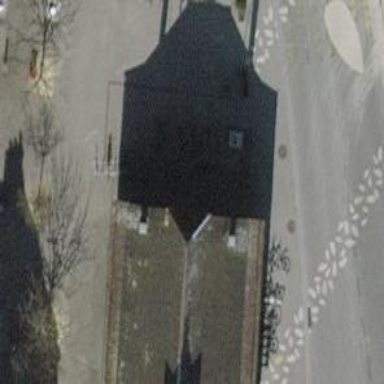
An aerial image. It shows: Bicycle rental service.